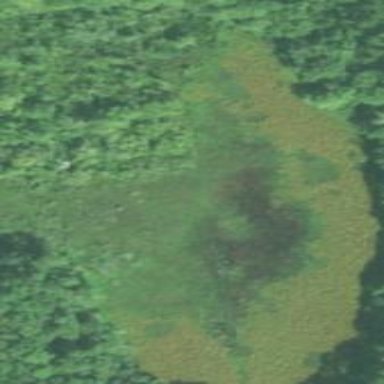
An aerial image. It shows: Wetland area characterized by wet meadow.